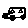
Label: car